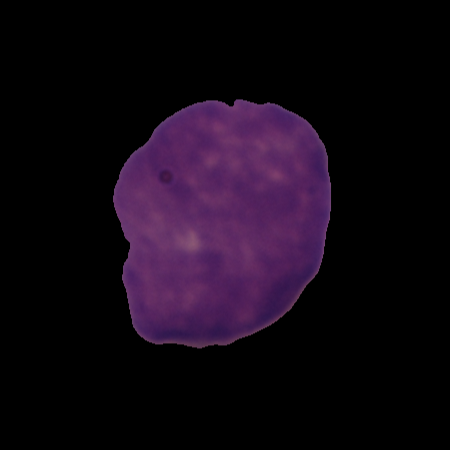
Label: cancer